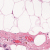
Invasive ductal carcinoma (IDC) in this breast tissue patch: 0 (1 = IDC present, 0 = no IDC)